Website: apple
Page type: billing-address
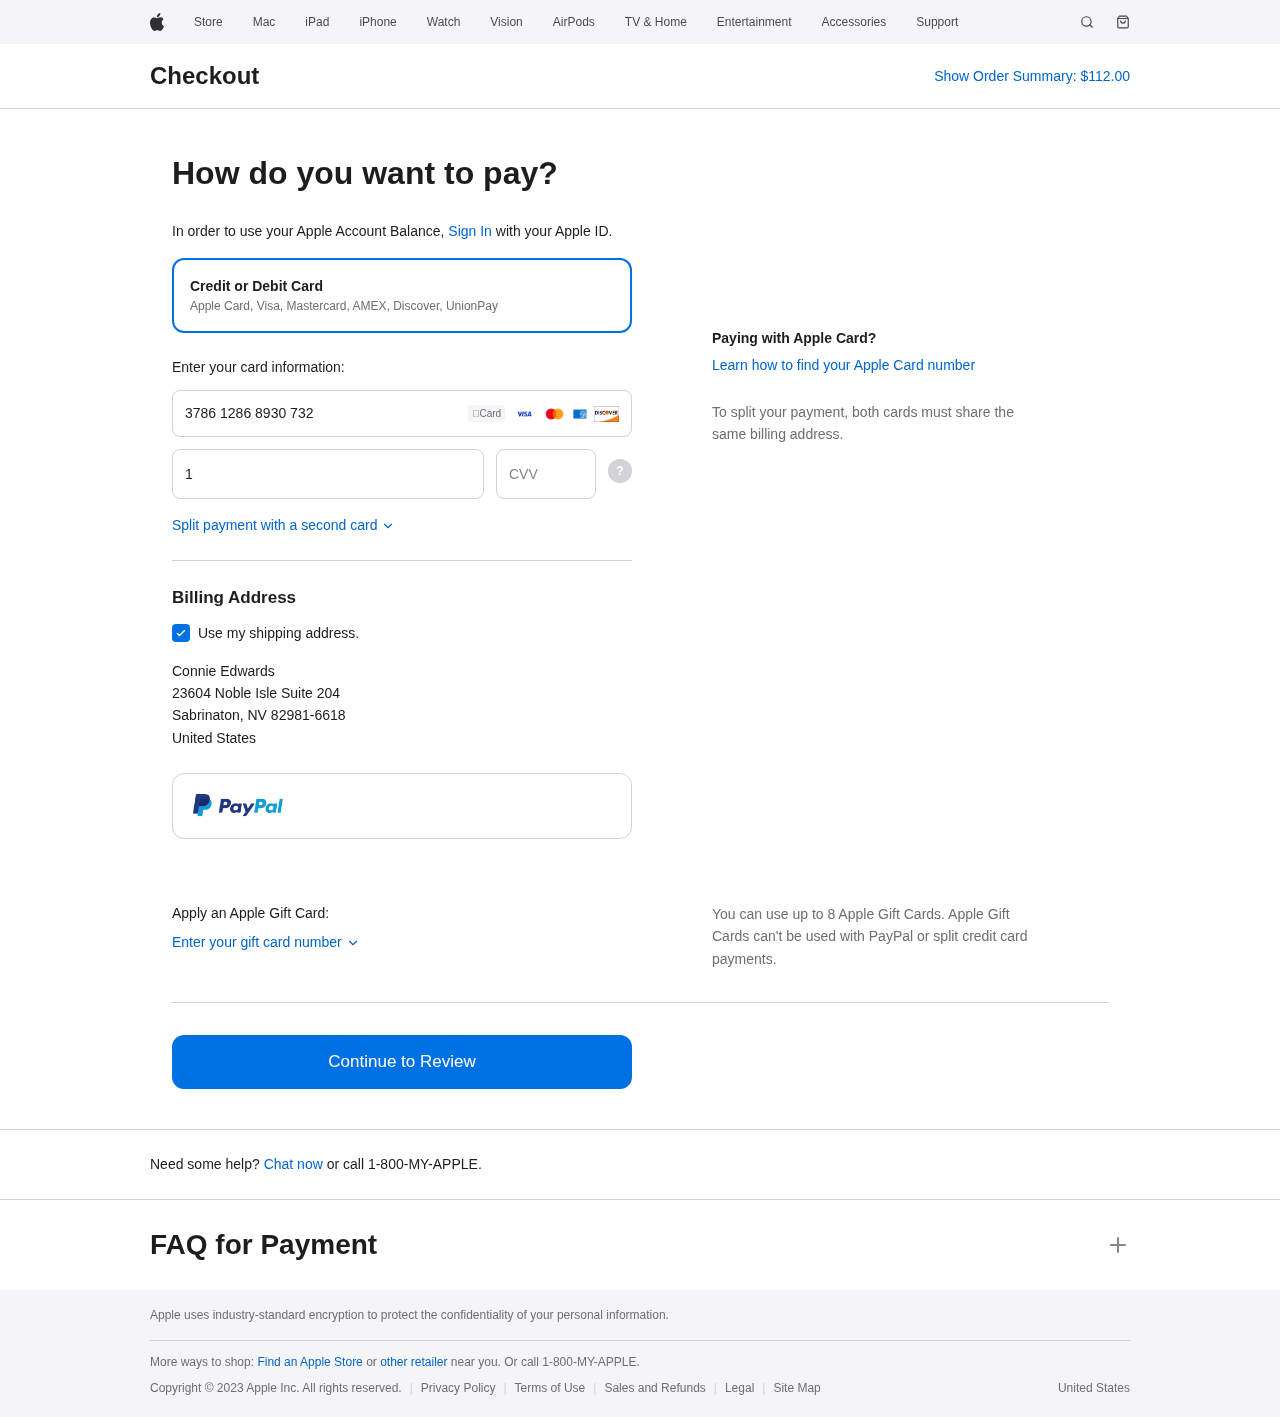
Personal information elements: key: PII_CARD_CVV
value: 9423
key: PII_CARD_EXPIRY
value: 12/27
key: PII_CARD_NUMBER
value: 3786 1286 8930 732
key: PII_CITY
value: Sabrinaton
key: PII_COUNTRY
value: United States
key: PII_FULLNAME
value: Connie Edwards
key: PII_POSTCODE_FULL
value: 82981-6618
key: PII_STATE_ABBR
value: NV
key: PII_STREET
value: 23604 Noble Isle Suite 204
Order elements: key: ORDER_TOTAL
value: $112.00